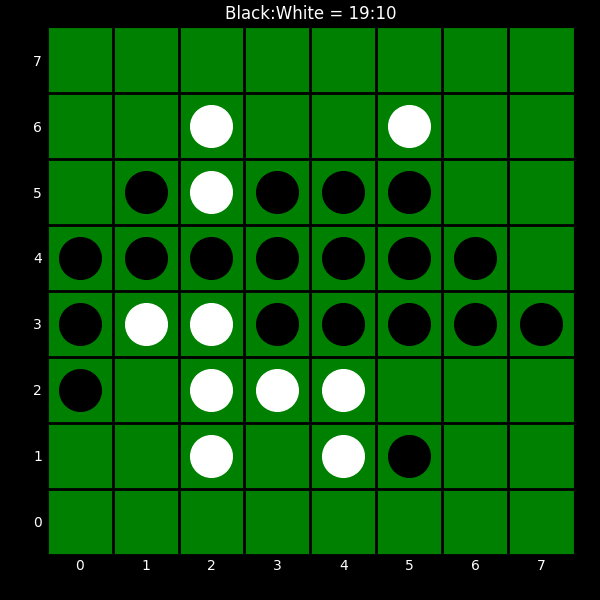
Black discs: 19
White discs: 10